Interaction volume radius: 10 \u00c5
Interaction volume height: 10 \u00c5
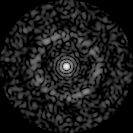
Disorder parameter: 0.8166